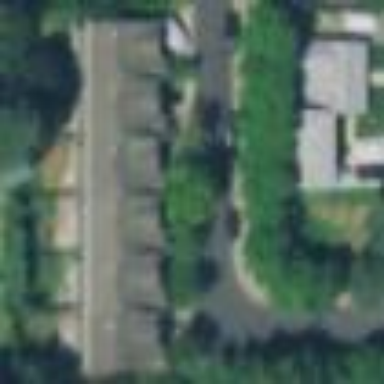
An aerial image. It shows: Residential area composed of single-family homes.